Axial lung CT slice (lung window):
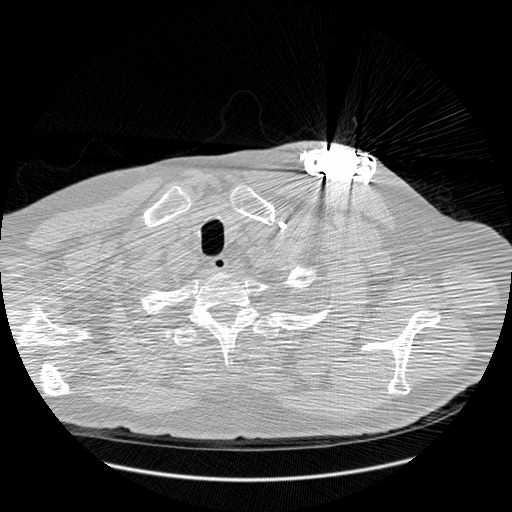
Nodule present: no